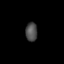
Tissue: lung
Cell type: Epithelial cells
Senescence score: 0.1974
Nuclear area (px): 214
Mean DAPI intensity: 77.911